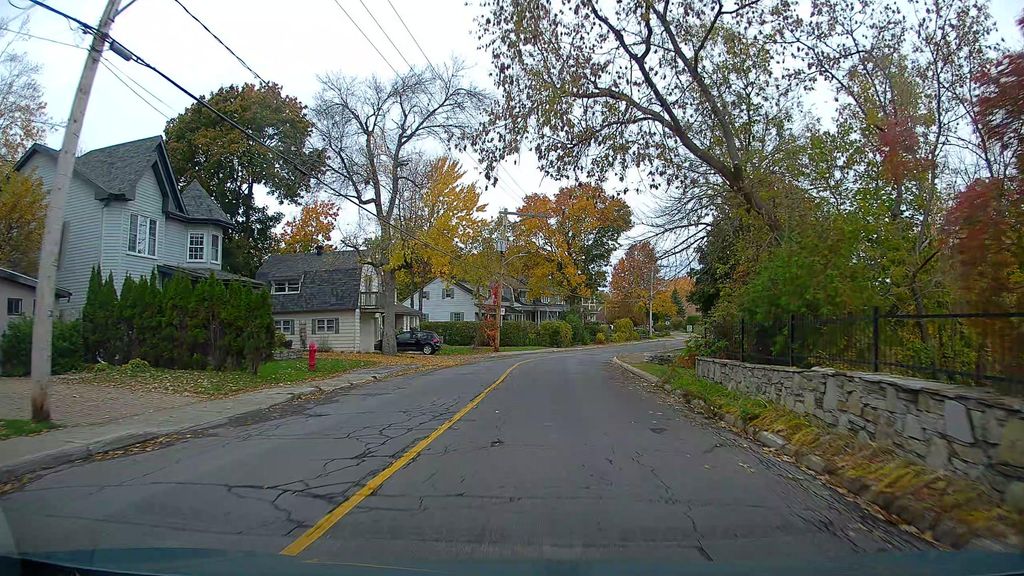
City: montreal